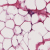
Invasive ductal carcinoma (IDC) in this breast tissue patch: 0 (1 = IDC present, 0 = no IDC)